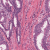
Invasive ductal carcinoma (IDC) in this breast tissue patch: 0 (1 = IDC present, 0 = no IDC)